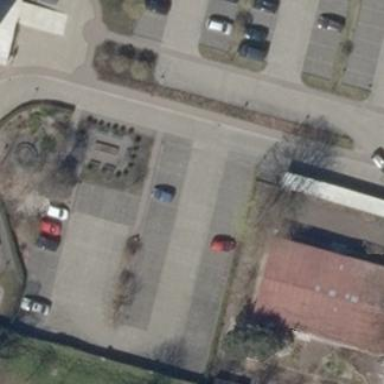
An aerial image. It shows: Parking area with surface.